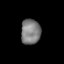
Tissue: prostate
Cell type: T cells
Senescence score: 0.2561
Nuclear area (px): 486
Mean DAPI intensity: 125.226